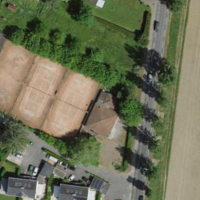
EUNIS habitat code: 53
Species observed at this site:
Cerastium glomeratum
Equisetum arvense
Cirsium arvense
Columba palumbus
Papaver rhoeas
Agalenatea redii